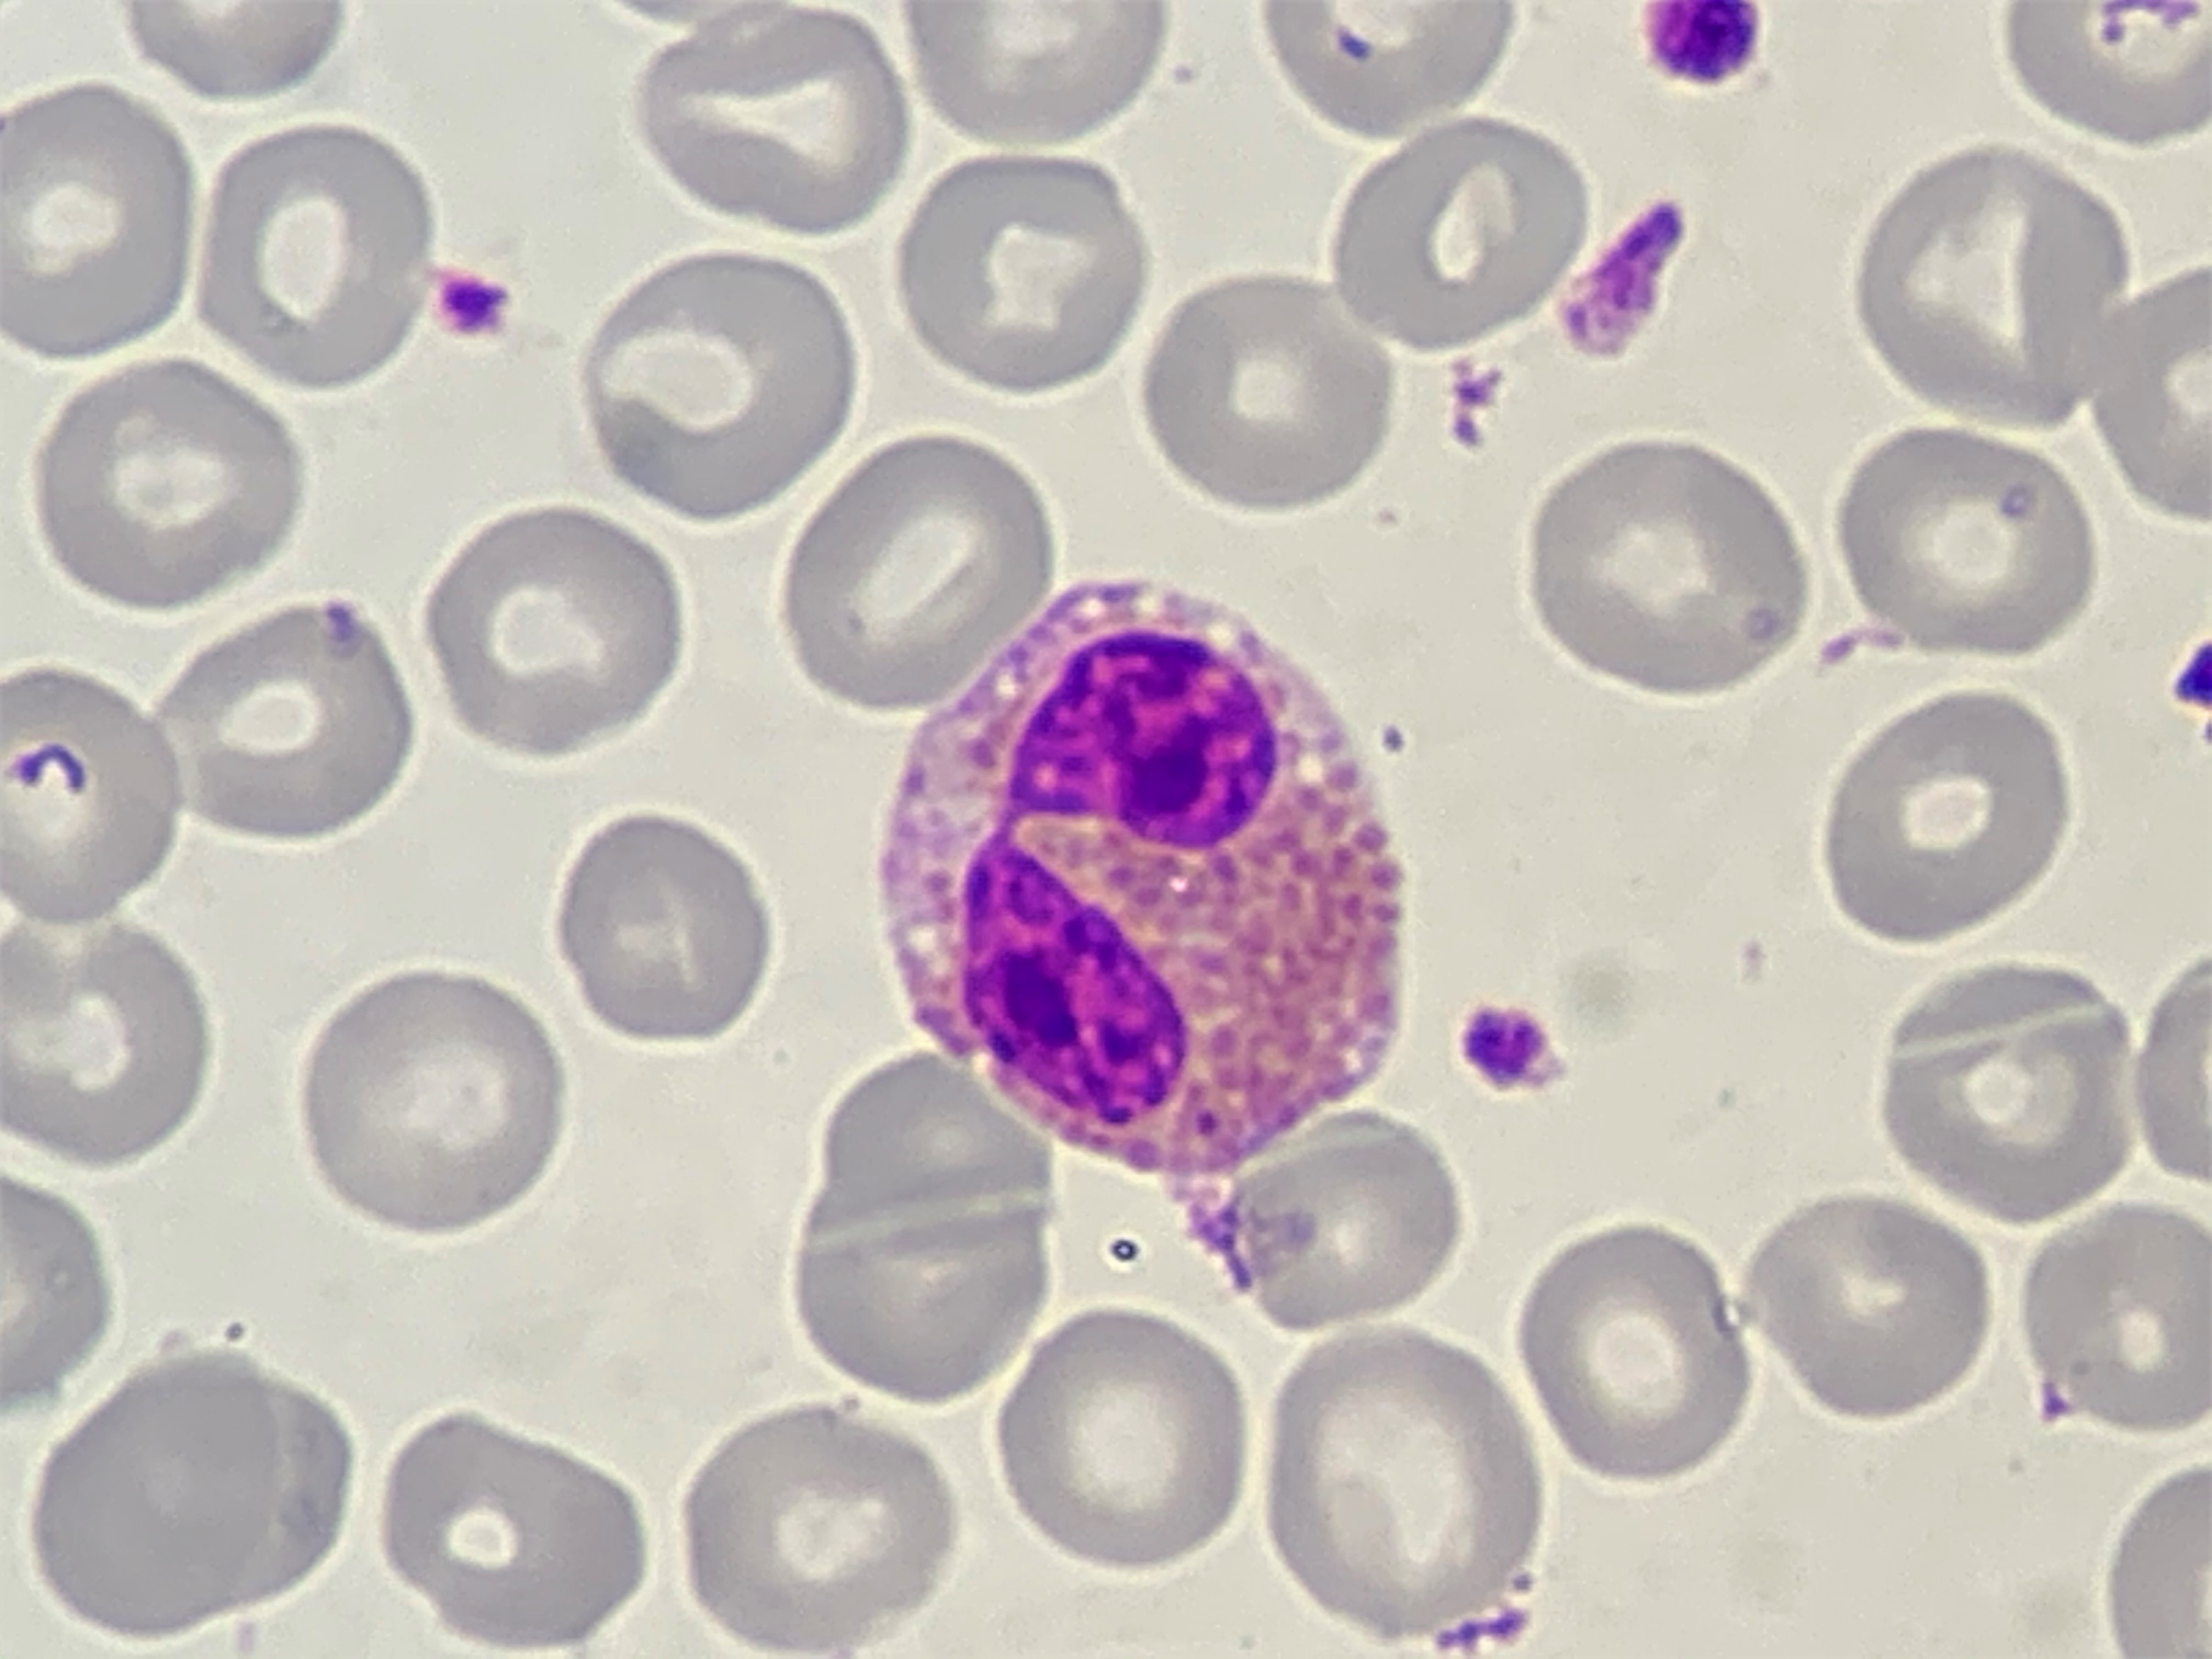
Cell type: EOSINOPHILS